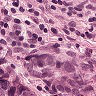
Metastatic tissue present: yes